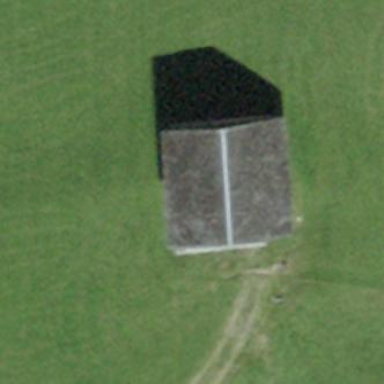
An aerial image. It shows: Farm auxiliary building.